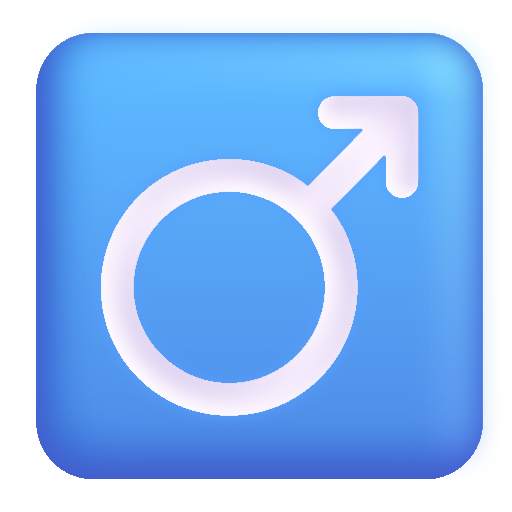
male sign color